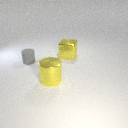
small gray rubber cylinder behind large yellow metal cylinder